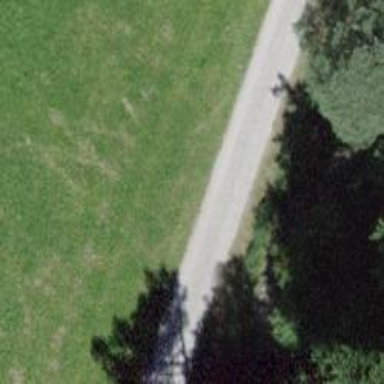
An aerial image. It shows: Track with fine gravel surface. The track type is grade 2.